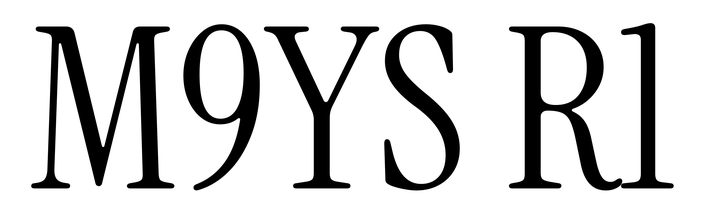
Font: InstrumentSerif-Regular